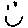
Label: smiley face